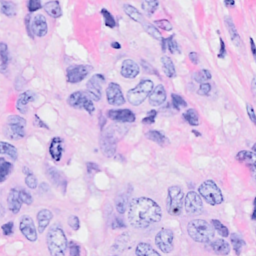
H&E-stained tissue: Breast